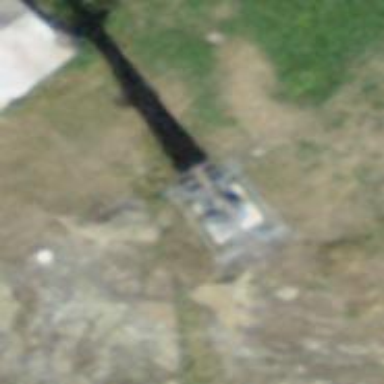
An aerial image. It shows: Pylon for aerialway.